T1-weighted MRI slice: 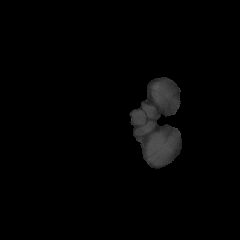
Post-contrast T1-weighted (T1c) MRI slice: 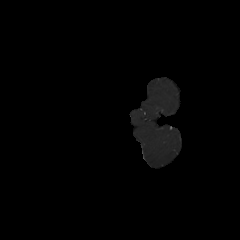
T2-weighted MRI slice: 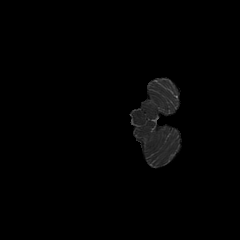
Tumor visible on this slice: no